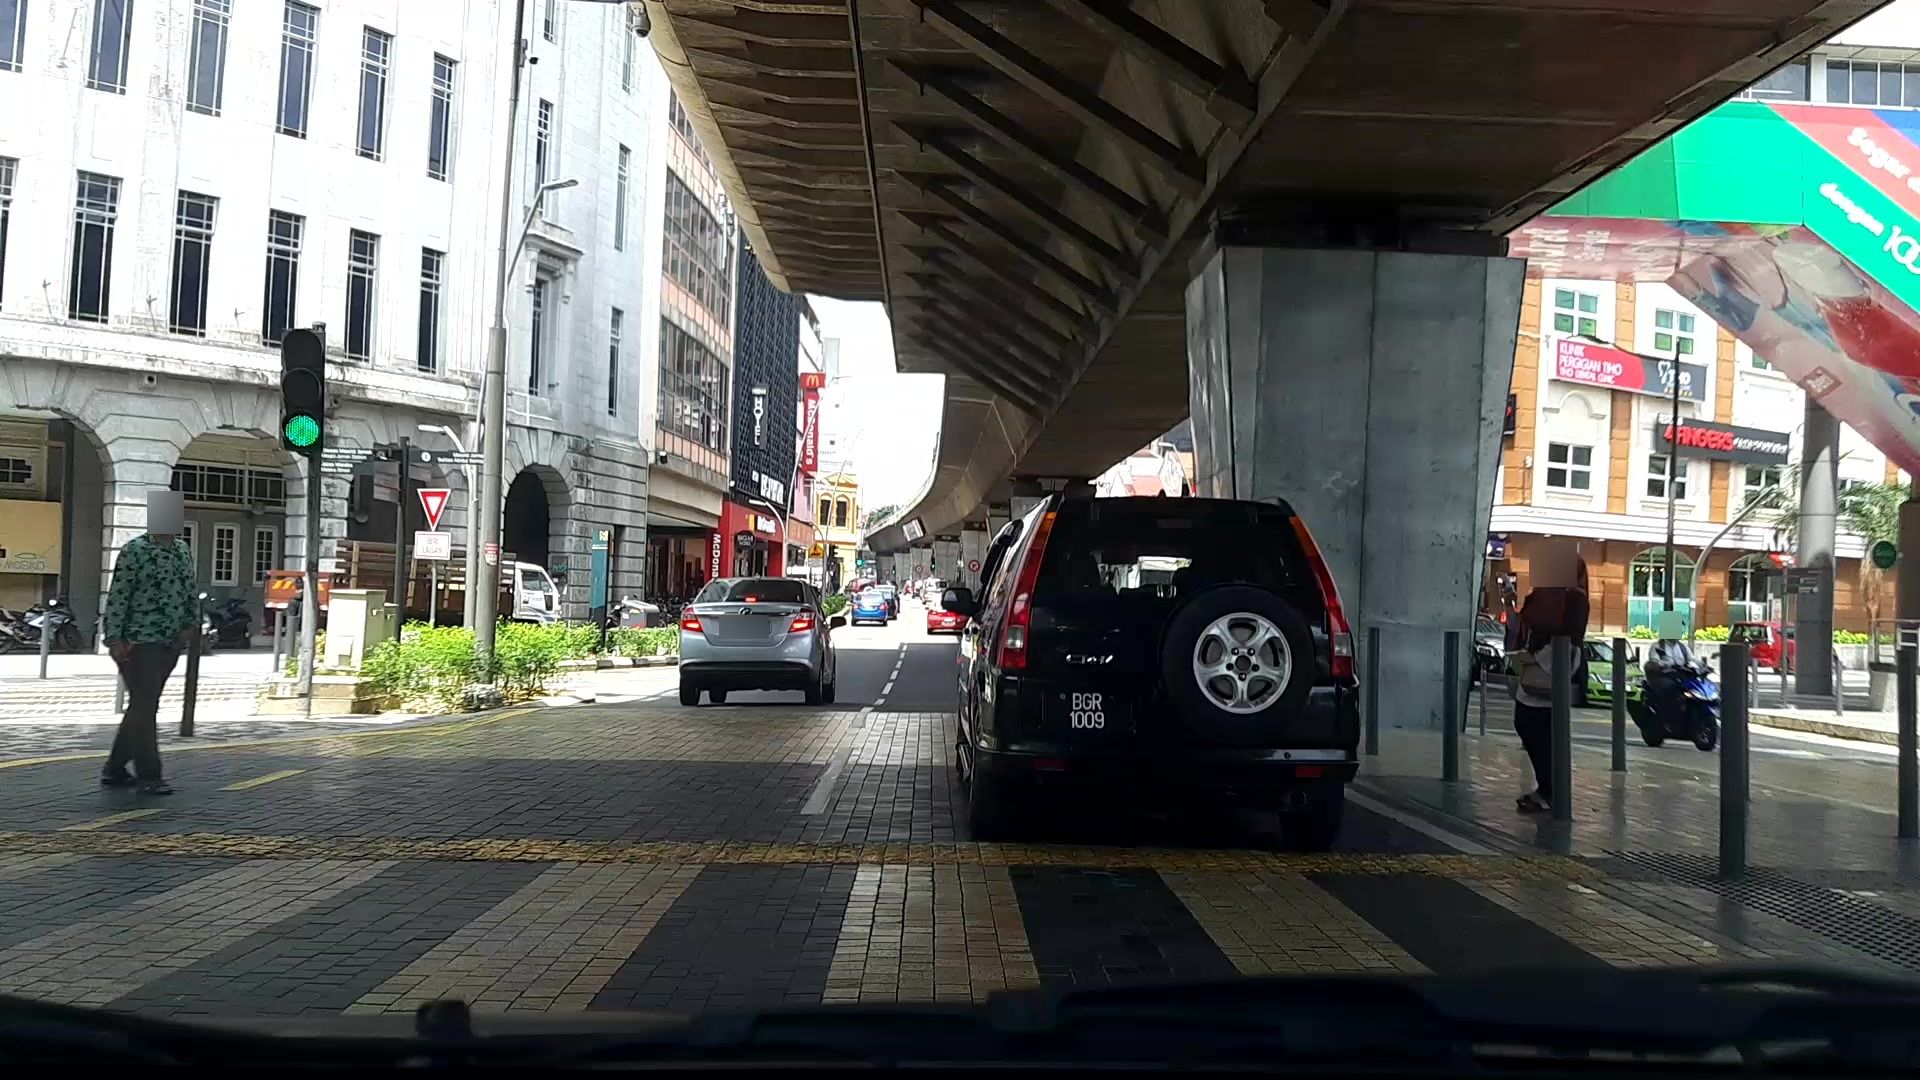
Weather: clear
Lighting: day
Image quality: good
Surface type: walking surface
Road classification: corridor, steps
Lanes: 2
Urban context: urban centre
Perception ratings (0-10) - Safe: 2.05, Lively: 8.98, Beautiful: 1.65, Boring: 1.01, Depressing: 4.02, Wealthy: 7.79